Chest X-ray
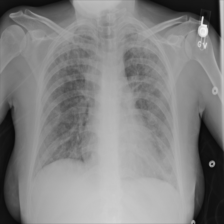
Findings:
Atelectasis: negative
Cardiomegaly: negative
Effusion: negative
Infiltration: negative
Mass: negative
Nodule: negative
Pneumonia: negative
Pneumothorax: negative
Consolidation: negative
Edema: negative
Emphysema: negative
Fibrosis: negative
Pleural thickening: negative
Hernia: negative